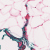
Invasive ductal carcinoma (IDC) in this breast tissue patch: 0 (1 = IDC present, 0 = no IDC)